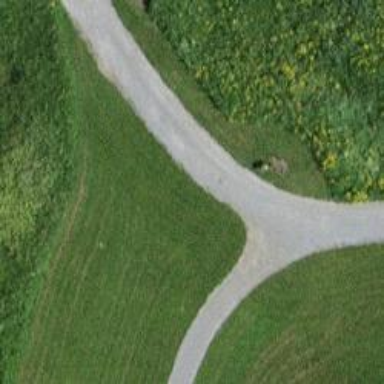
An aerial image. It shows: Path designated for golf carts.